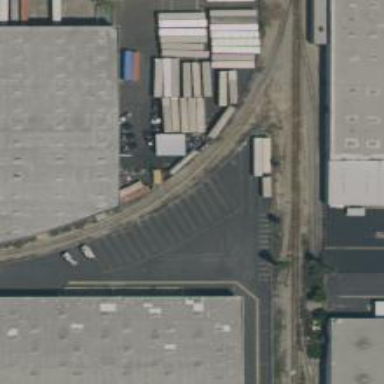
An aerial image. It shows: Railway spur service.